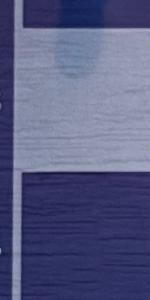
Label: Empty